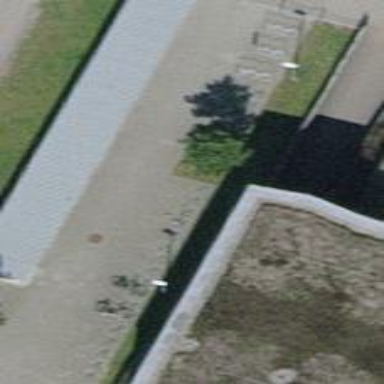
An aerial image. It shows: Bicycle parking area with wall loops.